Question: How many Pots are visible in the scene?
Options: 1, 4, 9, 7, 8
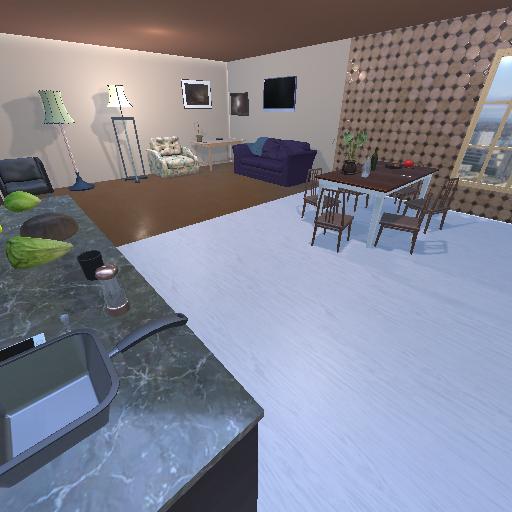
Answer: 1